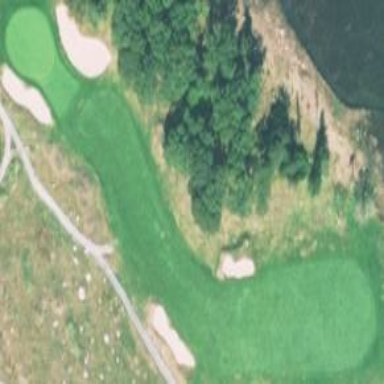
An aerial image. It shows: Golf fairway surrounded by grass.